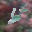
Label: 5